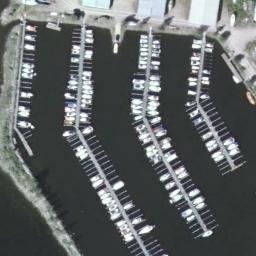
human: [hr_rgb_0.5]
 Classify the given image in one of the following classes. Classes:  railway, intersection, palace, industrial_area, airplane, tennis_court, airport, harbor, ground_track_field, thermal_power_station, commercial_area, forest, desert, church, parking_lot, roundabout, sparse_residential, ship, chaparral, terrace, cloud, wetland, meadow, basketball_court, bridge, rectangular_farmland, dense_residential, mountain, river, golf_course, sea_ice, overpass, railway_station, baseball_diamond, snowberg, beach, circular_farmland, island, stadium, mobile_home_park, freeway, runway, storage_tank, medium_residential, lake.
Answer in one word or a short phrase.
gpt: harbor